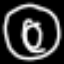
Label: donut